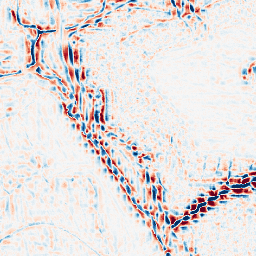
Category: wavelet
Decomposition family: wavelet_reverse_biorthogonal
Decomposition parameters: wavelet: rbio4.4
level: 3
Upsampling method: quartic
Upsampling parameters: scale: 4
Upsampling scale: 4